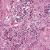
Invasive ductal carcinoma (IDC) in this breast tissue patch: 1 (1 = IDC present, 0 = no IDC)